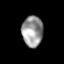
Tissue: prostate
Cell type: T cells
Senescence score: 0.3163
Nuclear area (px): 628
Mean DAPI intensity: 154.685